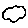
Label: cloud